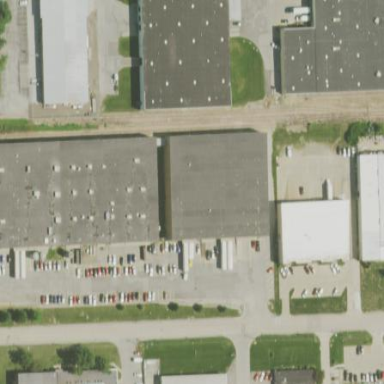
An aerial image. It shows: Industrial building.